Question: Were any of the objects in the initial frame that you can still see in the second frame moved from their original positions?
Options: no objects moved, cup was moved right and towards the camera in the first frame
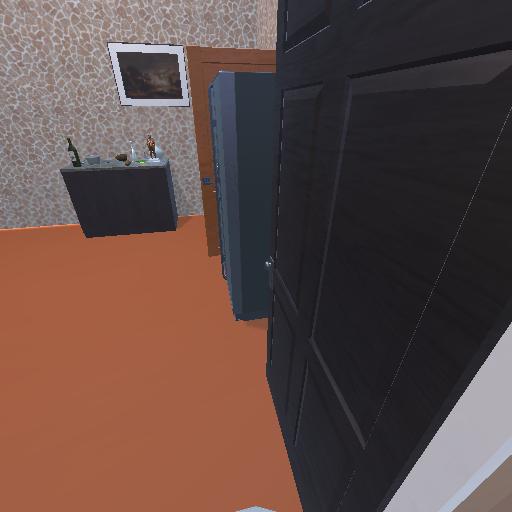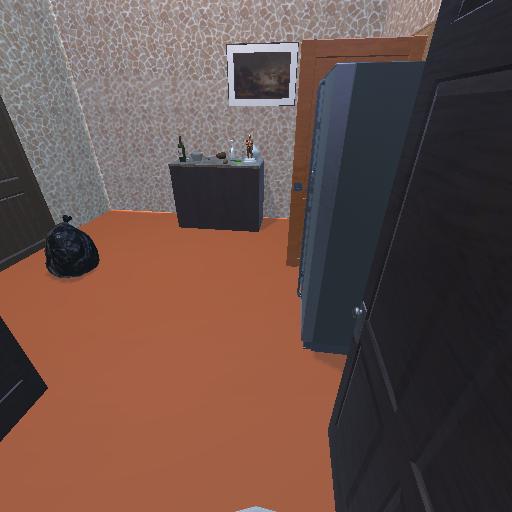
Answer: no objects moved